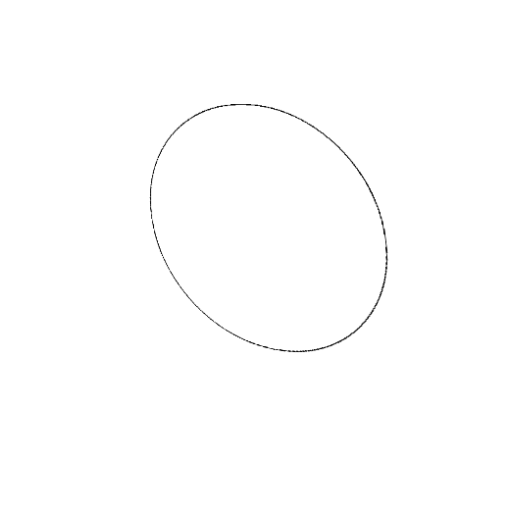
Crossing number: 0